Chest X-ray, AP view. Patient: 61 years old, sex M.
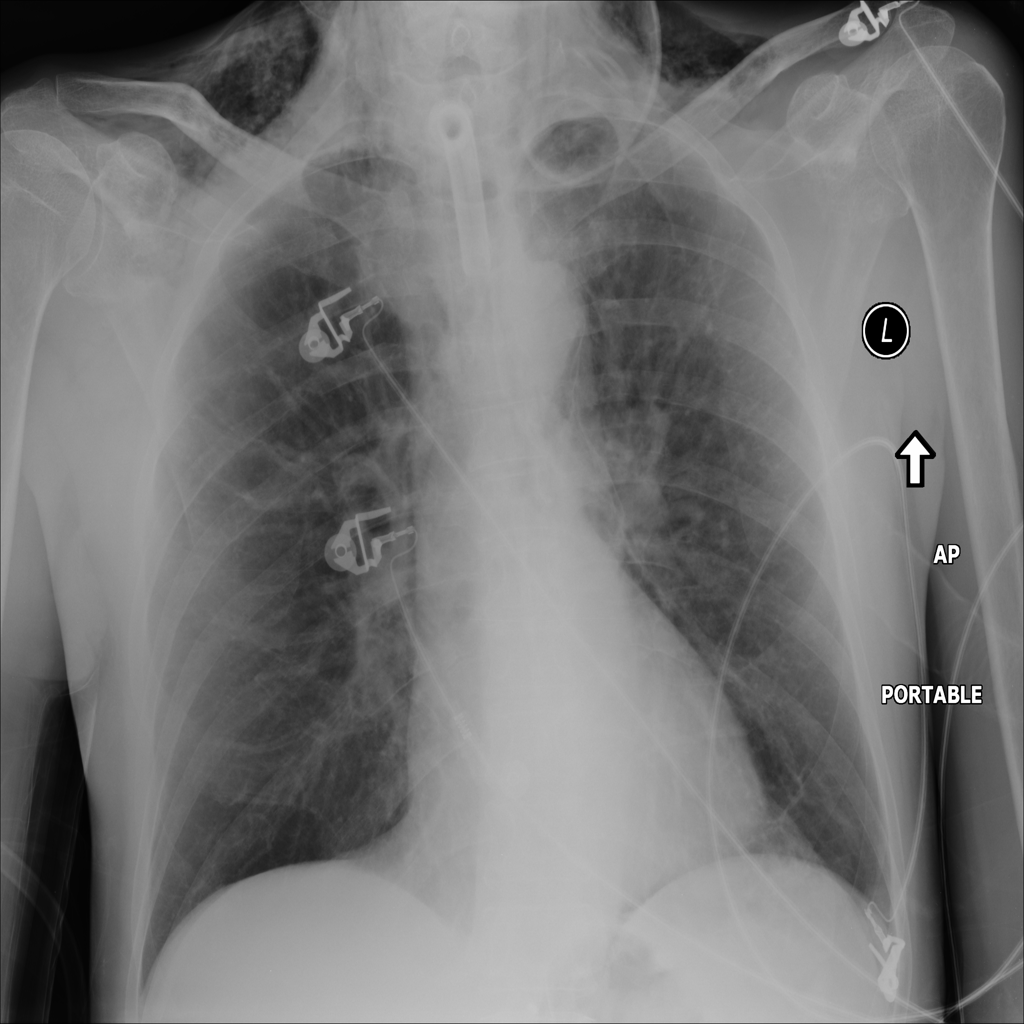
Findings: No Finding